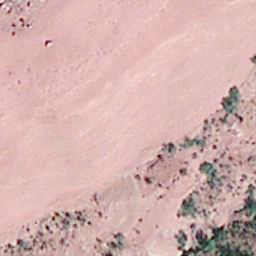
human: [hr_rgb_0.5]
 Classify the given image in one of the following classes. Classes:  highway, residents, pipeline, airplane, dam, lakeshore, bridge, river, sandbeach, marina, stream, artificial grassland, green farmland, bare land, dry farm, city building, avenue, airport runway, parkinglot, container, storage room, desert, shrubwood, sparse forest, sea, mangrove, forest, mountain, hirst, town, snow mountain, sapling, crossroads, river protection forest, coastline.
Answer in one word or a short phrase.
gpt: bare land